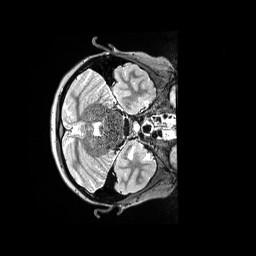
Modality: T2w
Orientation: axial
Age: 12
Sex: male
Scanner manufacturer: siemens
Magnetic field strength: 3 T
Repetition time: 3.2 s
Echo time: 0.564 s